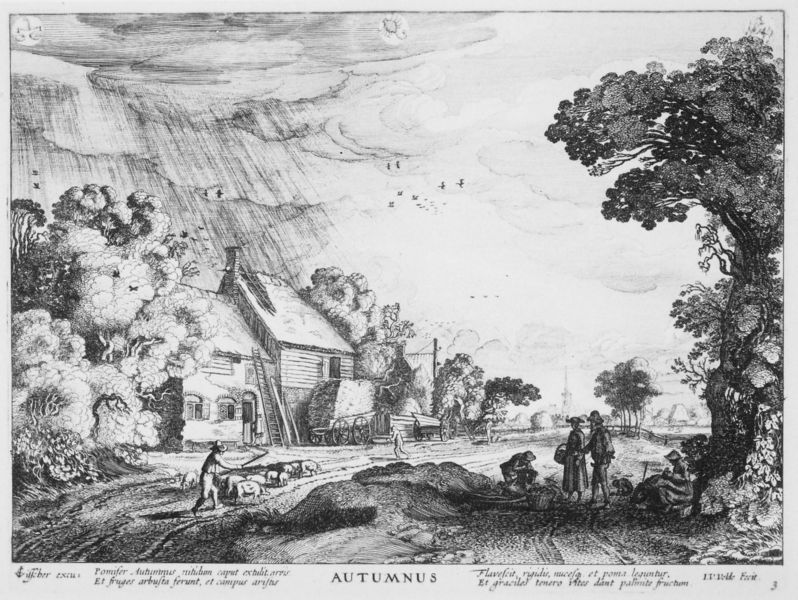
Titel: Die vier Jahreszeiten II
Künstler: Jan van de Velde
Schlagwörter: baum, himmel, mann, schatten, wolken, bäume, menschen, stadt, frau, grau, männer, zeichnung, haus, weg, wolke, feld, häuser, vieh, vögel, wind, büsche, sonne, land, bauern, schrift, man, acker, heu, herde, schweine, bauernhof, herbst, hof, wagen, leiter, korb, bauer, regen, scheune, stich, text, bauernhaus, kupferstich, schafe, hirte, schäfer, sternzeichen, sense, pilze, heuwagen, latein, kalender, hirt, win, bum, autumnus, schwine, sland